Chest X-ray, AP view. Patient: 20 years old, sex M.
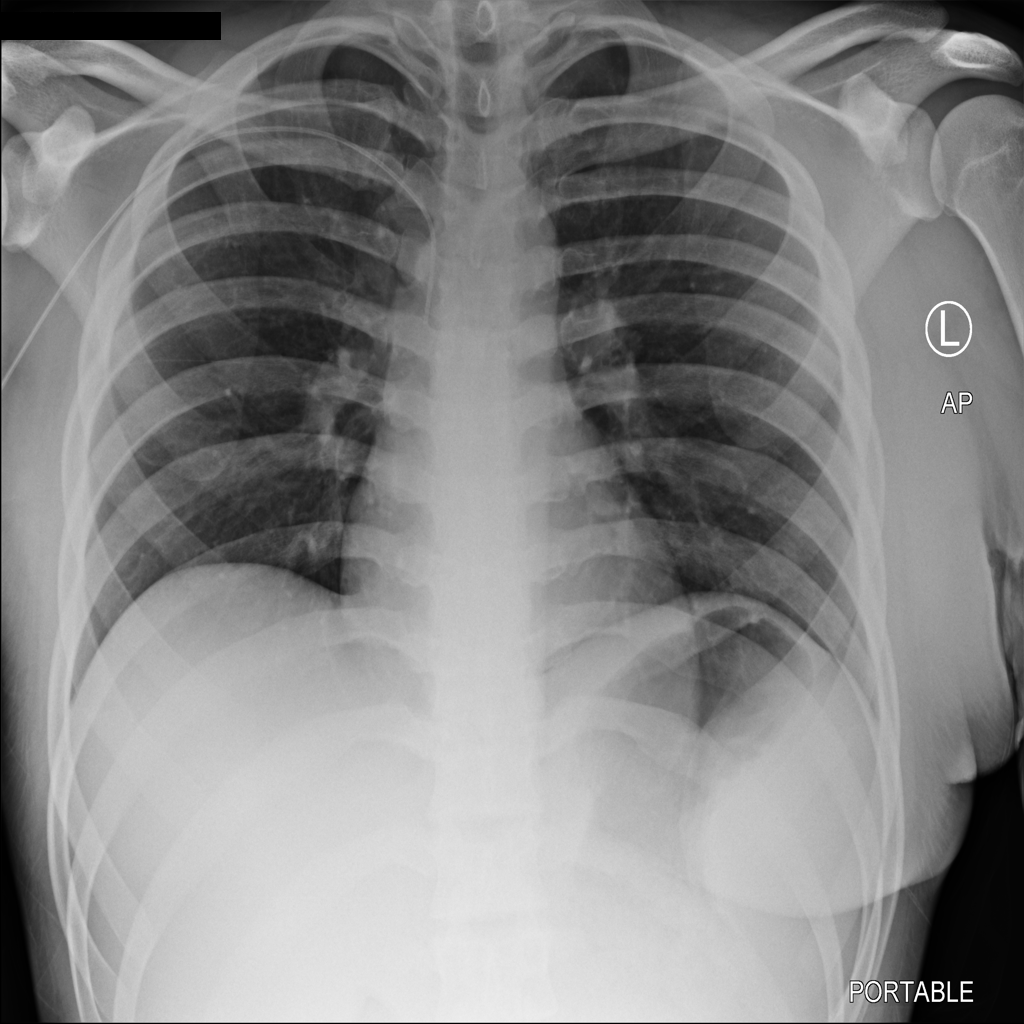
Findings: No Finding